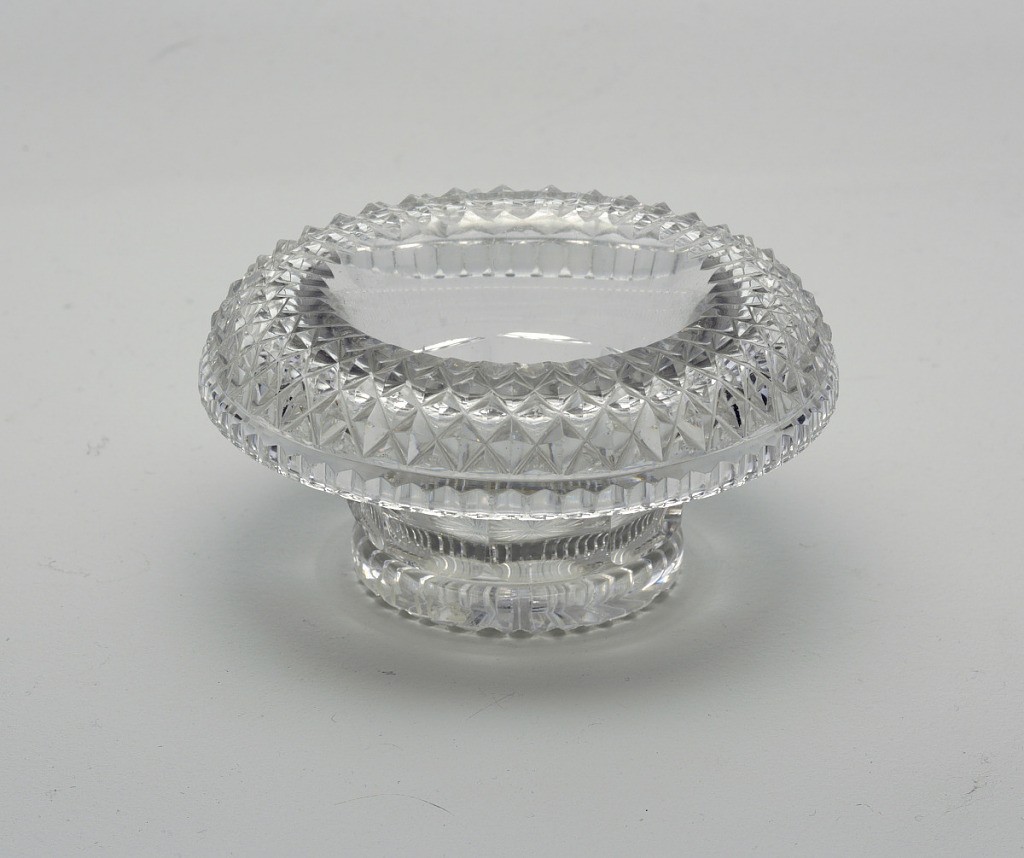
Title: Open salt
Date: ca. 1830
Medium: Glass
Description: Cylindrical bowl with straight faceted sides rising to large turned-over rim covered with diamond cutting and faceted around the edge; bottom star cut.